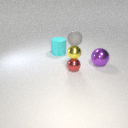
large cyan rubber cylinder to the left of large purple metal sphere